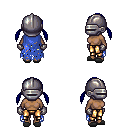
a pixel art fantasy rpg character, female body template, human, dark skin, blue tattered cape, gold greaves, blue twin-tailed hairstyle, metal helm, metal gloves, gray slippers, four views (front, back, left, right), 2x2 character sprite sheet, small pixel art, hard edges, no anti-aliasing